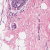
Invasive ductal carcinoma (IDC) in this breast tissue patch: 0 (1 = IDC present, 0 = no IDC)